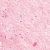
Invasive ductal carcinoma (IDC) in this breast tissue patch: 0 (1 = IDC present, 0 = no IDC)